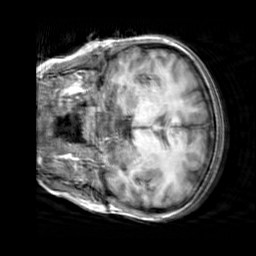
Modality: T1w
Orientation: coronal
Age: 25
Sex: female
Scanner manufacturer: siemens
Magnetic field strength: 3 T
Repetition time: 2.3 s
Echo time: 0.00303 s